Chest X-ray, AP view. Patient: 46 years old, sex M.
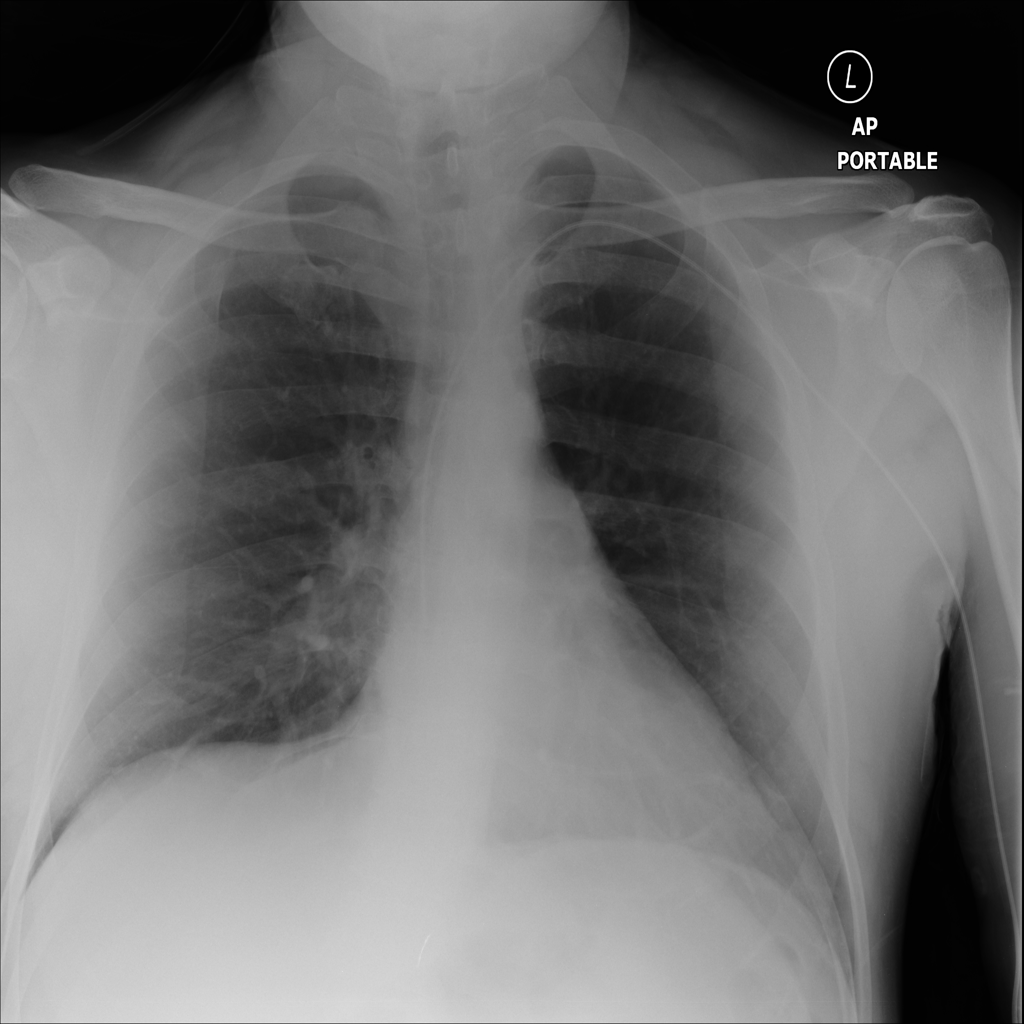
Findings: No Finding